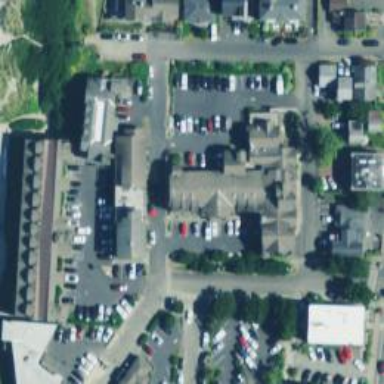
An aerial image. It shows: Fitness centre on leisure land.